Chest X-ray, AP view. Patient: 55 years old, sex M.
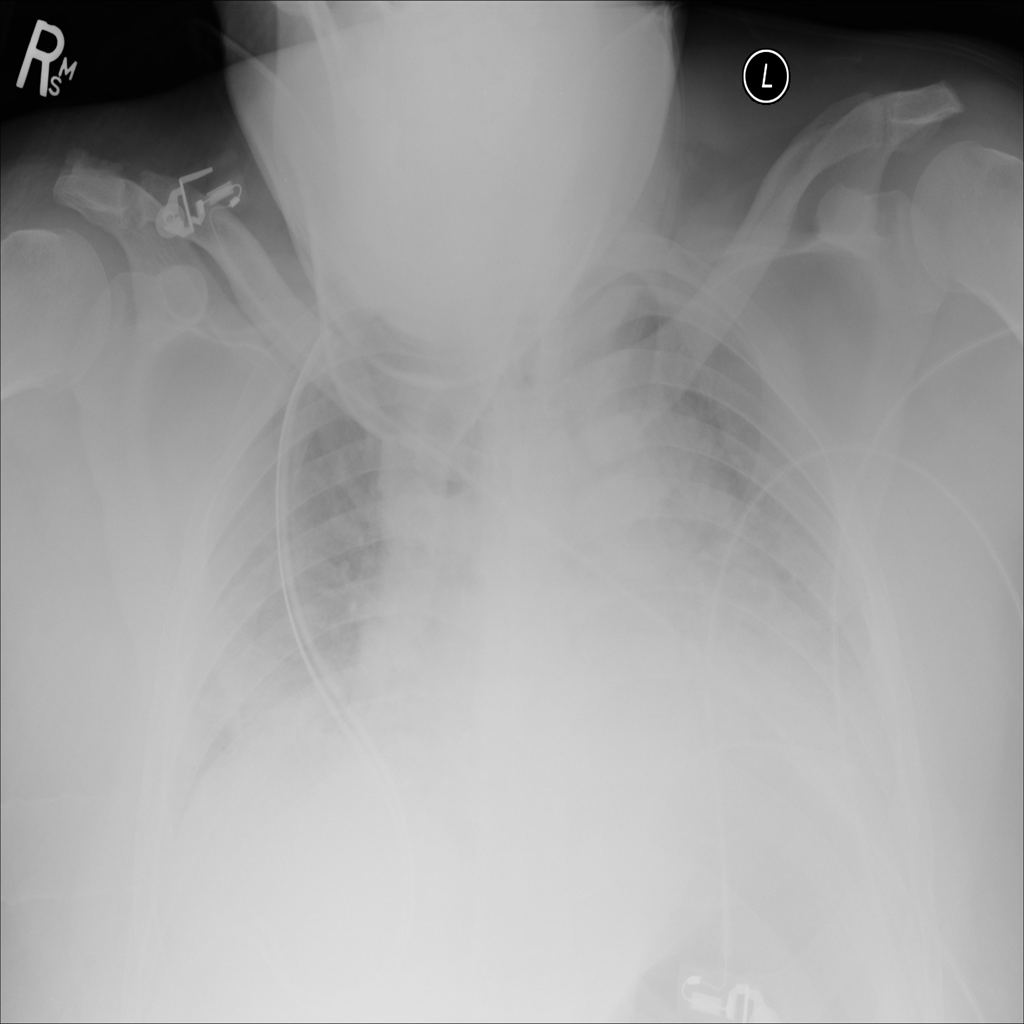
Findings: Effusion